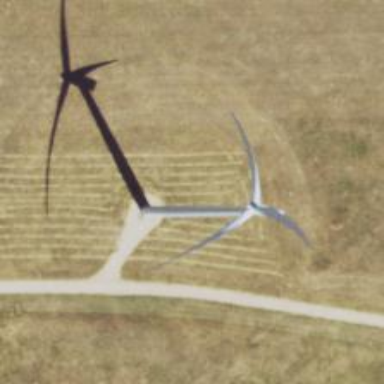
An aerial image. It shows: Wind generator using horizontal axis wind turbines.